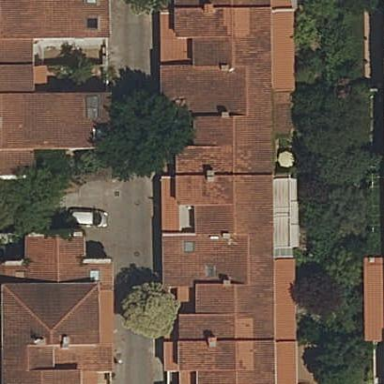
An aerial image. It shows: Terrace building.